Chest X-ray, PA view. Patient: 72 years old, sex F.
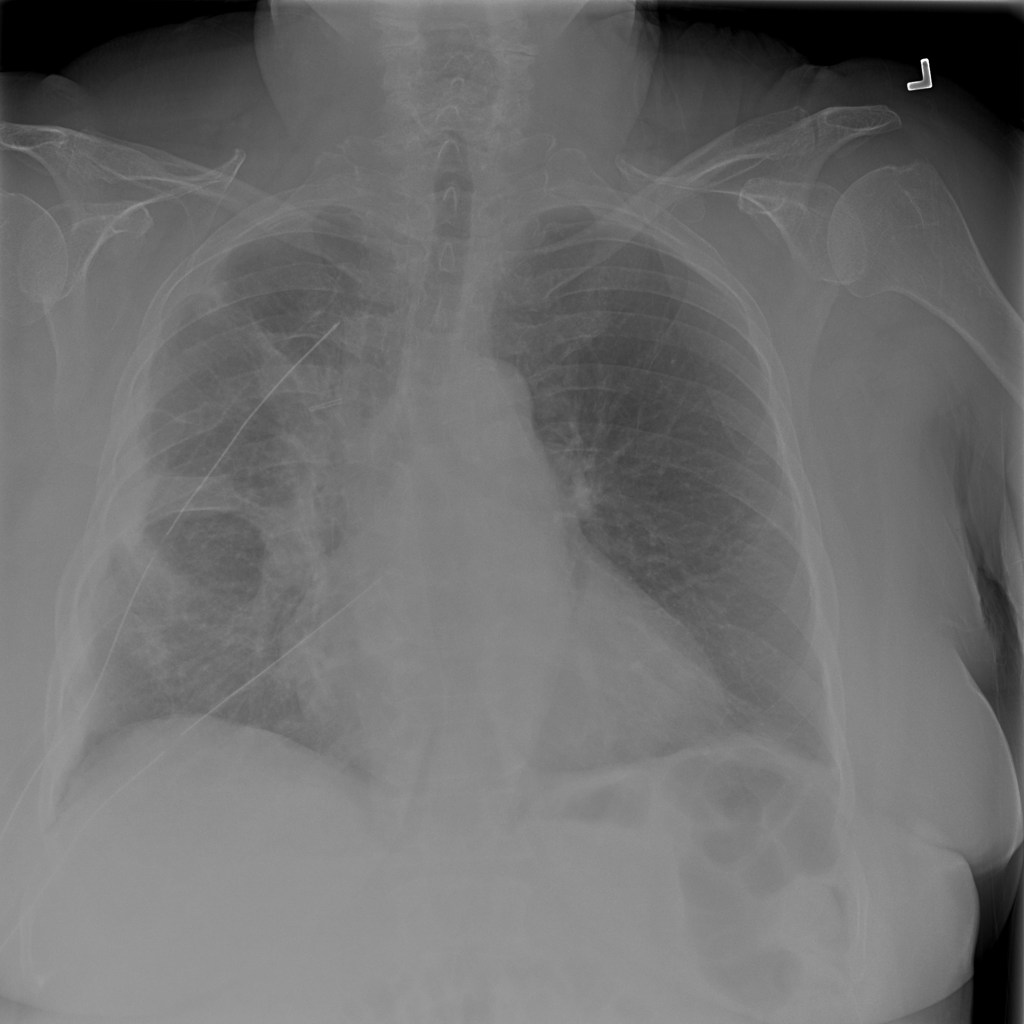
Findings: Atelectasis, Pleural_Thickening